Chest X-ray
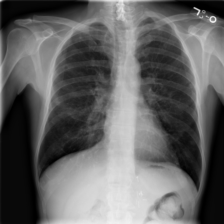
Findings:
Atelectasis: negative
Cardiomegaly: negative
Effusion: negative
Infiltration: negative
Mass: negative
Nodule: negative
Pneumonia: negative
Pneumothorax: negative
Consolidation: negative
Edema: negative
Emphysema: positive
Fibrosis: negative
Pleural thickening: negative
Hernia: negative